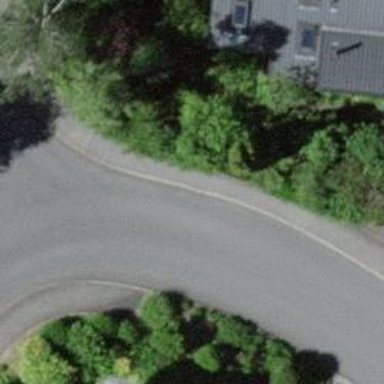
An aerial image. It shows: Unmarked crossing on the road.